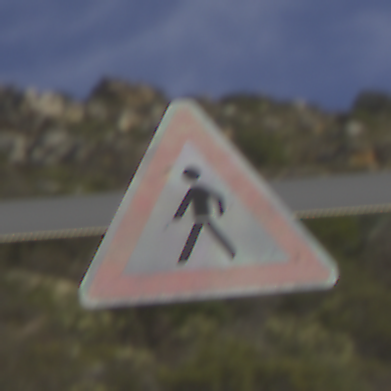
Verkehrszeichen: FussgaengerRechts
Umgebung: Outdoor, RoadRail
Tageszeit: MorningAfternoon
Wetter: PartlyCloudy
Licht: Natural
Jahreszeit: NotSpecified
Kontrast: HighContrast